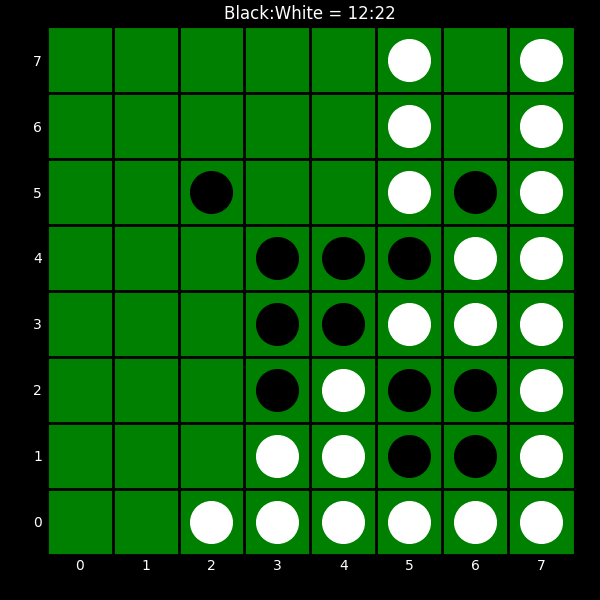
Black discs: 12
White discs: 22